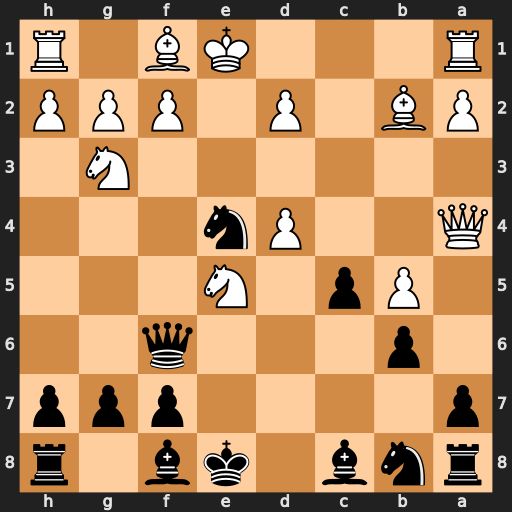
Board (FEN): rnb1kb1r/p4ppp/1p3q2/1Pp1N3/Q2Pn3/6N1/PB1P1PPP/R3KB1R
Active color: b
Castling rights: KQkq
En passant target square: -
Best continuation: Qxf2+ Kd1 Qxd2#